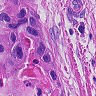
Metastatic tissue present: yes